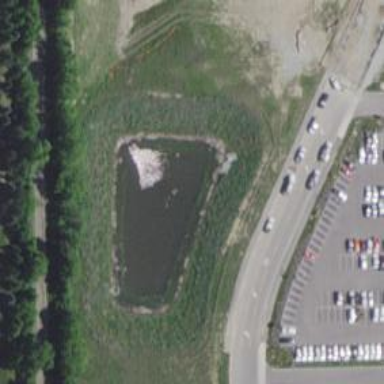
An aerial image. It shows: Pond surrounded by natural water.